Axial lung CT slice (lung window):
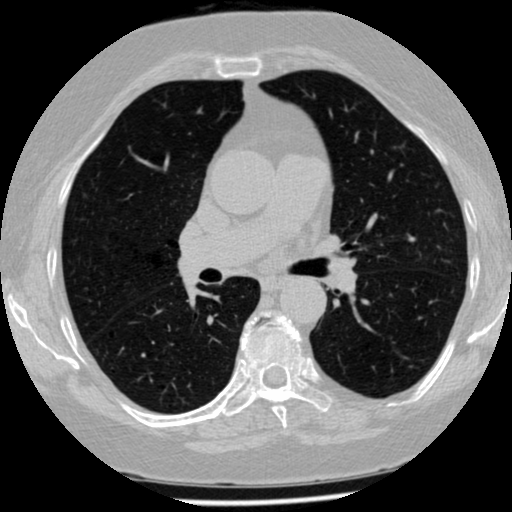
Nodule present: no